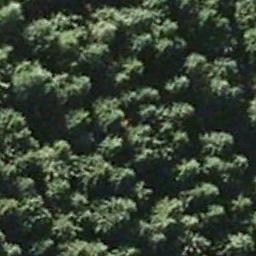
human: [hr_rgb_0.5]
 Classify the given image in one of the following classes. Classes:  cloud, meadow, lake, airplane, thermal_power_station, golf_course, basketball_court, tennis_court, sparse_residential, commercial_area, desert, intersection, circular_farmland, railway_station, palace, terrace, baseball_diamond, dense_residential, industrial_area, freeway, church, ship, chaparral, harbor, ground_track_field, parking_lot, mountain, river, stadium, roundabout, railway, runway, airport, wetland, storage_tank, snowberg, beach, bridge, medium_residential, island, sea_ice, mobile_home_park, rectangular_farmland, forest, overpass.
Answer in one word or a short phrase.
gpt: forest